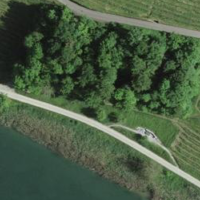
EUNIS habitat code: 40
Species observed at this site:
Falco tinnunculus
Coloeus monedula
Chloris chloris